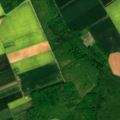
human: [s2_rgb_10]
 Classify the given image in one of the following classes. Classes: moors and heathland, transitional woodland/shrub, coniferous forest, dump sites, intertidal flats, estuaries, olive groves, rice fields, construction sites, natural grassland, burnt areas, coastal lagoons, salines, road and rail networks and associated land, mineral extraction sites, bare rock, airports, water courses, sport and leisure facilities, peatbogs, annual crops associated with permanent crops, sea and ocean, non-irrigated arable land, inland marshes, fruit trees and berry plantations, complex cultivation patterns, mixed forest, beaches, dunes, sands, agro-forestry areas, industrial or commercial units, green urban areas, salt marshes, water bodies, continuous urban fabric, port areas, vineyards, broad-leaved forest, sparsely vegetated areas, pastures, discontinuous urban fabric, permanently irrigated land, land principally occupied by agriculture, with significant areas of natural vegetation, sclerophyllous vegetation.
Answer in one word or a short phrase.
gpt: non-irrigated arable land, broad-leaved forest